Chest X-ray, PA view. Patient: 63 years old, sex M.
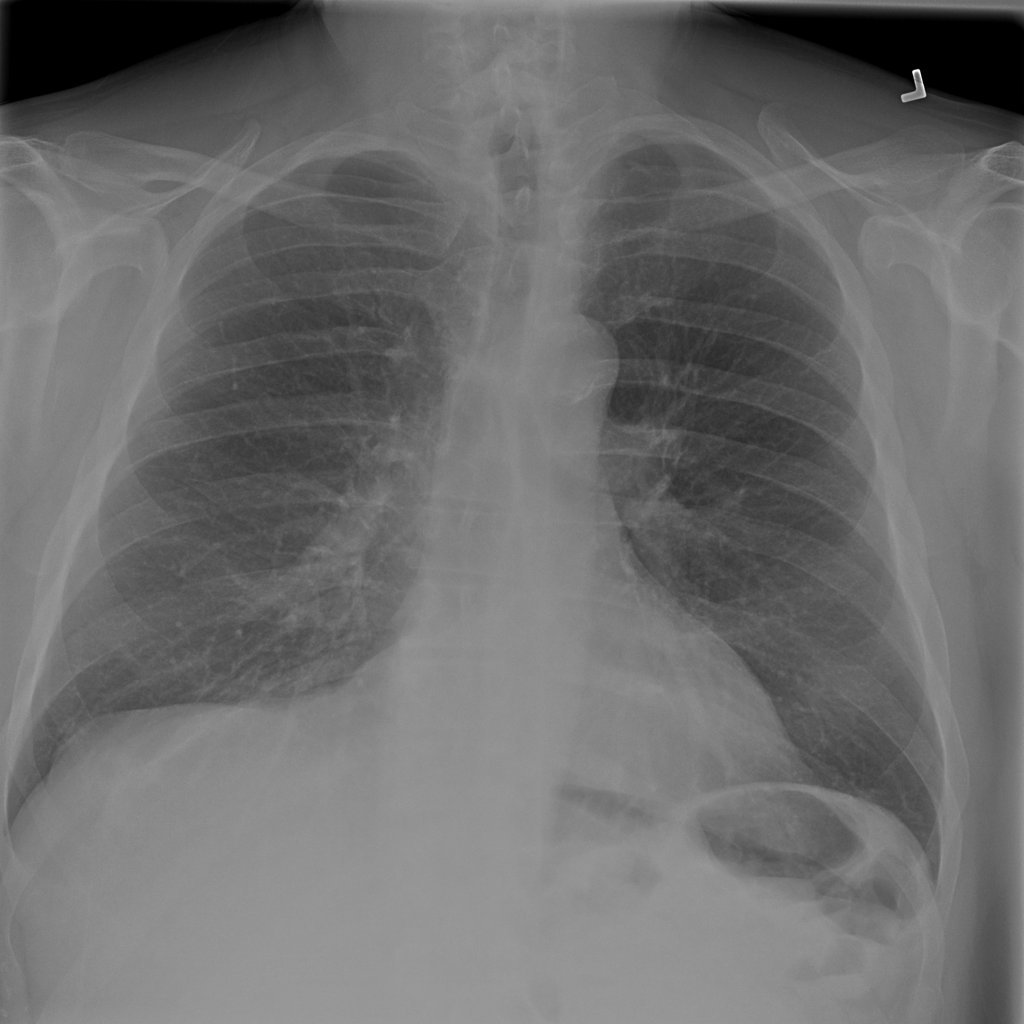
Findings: No Finding